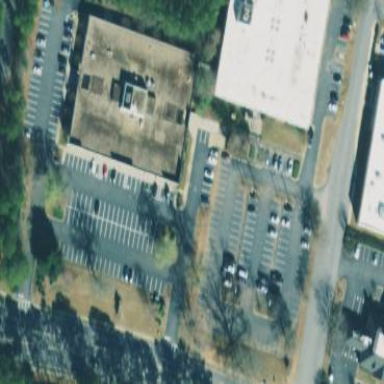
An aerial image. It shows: Office building.